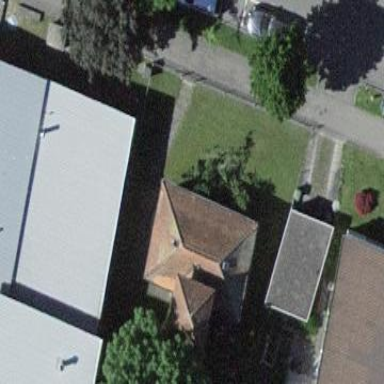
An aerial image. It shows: Service building.